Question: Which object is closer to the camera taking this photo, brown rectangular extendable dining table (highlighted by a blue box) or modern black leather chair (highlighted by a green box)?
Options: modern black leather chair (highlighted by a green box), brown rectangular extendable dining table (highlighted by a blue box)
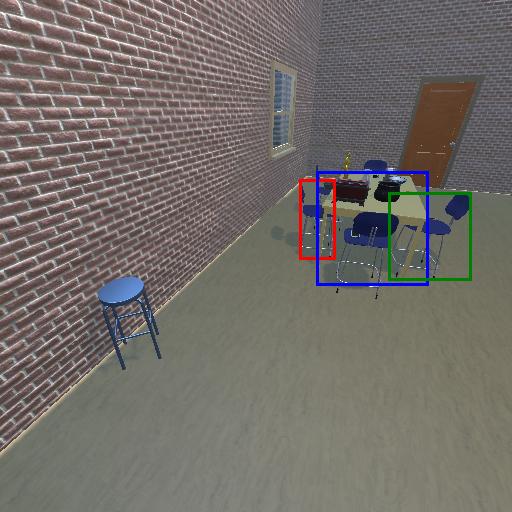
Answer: modern black leather chair (highlighted by a green box)